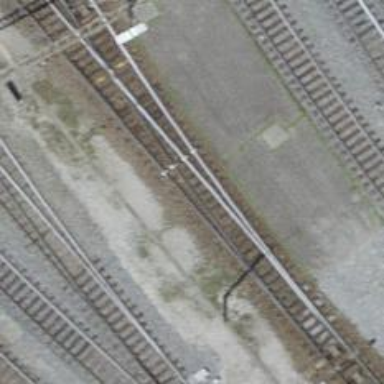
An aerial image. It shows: Single-track railway siding with electrified contact lines. The voltage of the lines is 3000 and 15000.